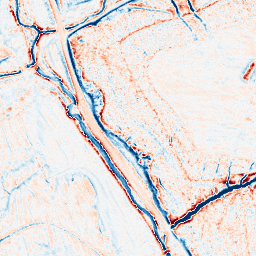
Category: edge_preserving
Decomposition family: anisotropic_diffusion
Decomposition parameters: iterations: 50
kappa: 30
gamma: 0.05
Upsampling method: bspline
Upsampling parameters: scale: 8
Upsampling scale: 8